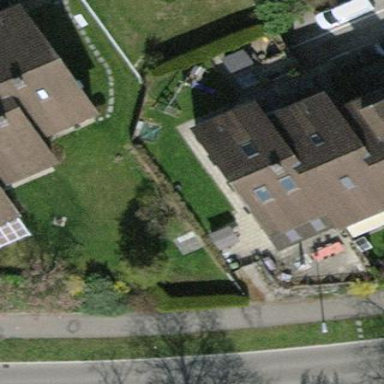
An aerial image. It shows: Semidetached house with gabled roof.